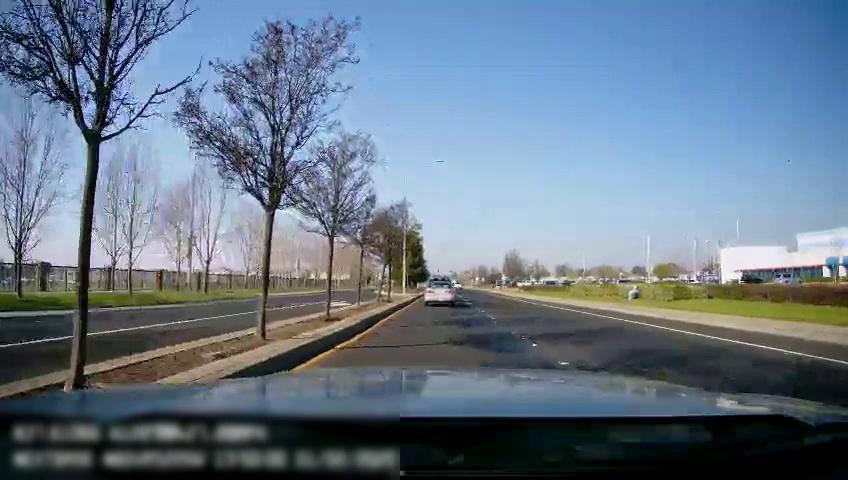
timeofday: Day
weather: Sunny
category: Drivable Space
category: Drivable Space
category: Vehicles | SUV
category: Vehicles | Car
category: Lanes | Current Lane
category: Lanes | Current Lane
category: Lanes | Alternate Lane
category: Lanes | Opposite Lane